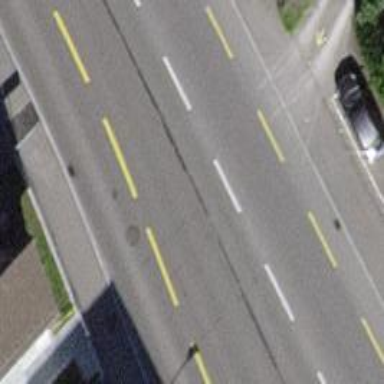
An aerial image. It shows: Secondary road with asphalt surface. It has cycle lane on the left and bus lane on the right for shared use.